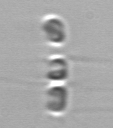
Label: Chaetoceros